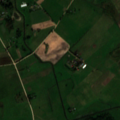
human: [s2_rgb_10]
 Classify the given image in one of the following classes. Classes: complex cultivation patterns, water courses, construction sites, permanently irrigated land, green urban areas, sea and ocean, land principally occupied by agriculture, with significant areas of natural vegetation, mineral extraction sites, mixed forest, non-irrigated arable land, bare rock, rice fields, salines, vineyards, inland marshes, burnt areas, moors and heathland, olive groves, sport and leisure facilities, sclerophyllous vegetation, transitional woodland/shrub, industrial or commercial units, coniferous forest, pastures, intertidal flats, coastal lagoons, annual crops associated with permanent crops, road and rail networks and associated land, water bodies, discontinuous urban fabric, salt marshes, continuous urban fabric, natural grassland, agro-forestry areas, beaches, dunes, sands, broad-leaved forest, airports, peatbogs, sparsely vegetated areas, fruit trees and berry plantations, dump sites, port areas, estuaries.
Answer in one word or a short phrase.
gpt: non-irrigated arable land, pastures, complex cultivation patterns